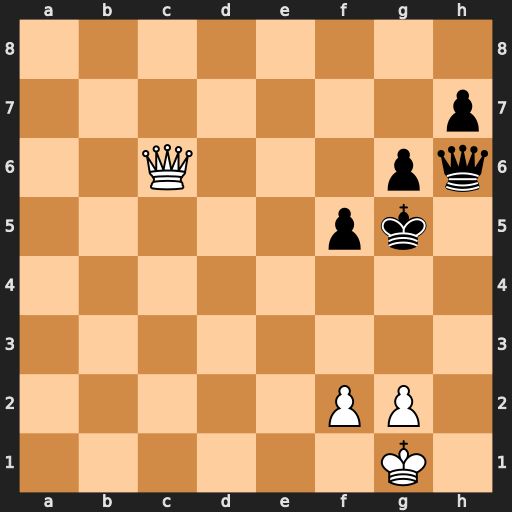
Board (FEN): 8/7p/2Q3pq/5pk1/8/8/5PP1/6K1
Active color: w
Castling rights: -
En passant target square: -
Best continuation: f4+ Kxf4 Qc1+ Ke5 Qxh6